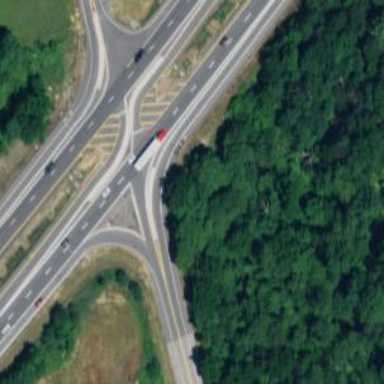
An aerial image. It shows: Trunk link highway with asphalt surface.